Interaction volume radius: 10 \u00c5
Interaction volume height: 10 \u00c5
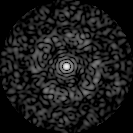
Disorder parameter: 0.8323